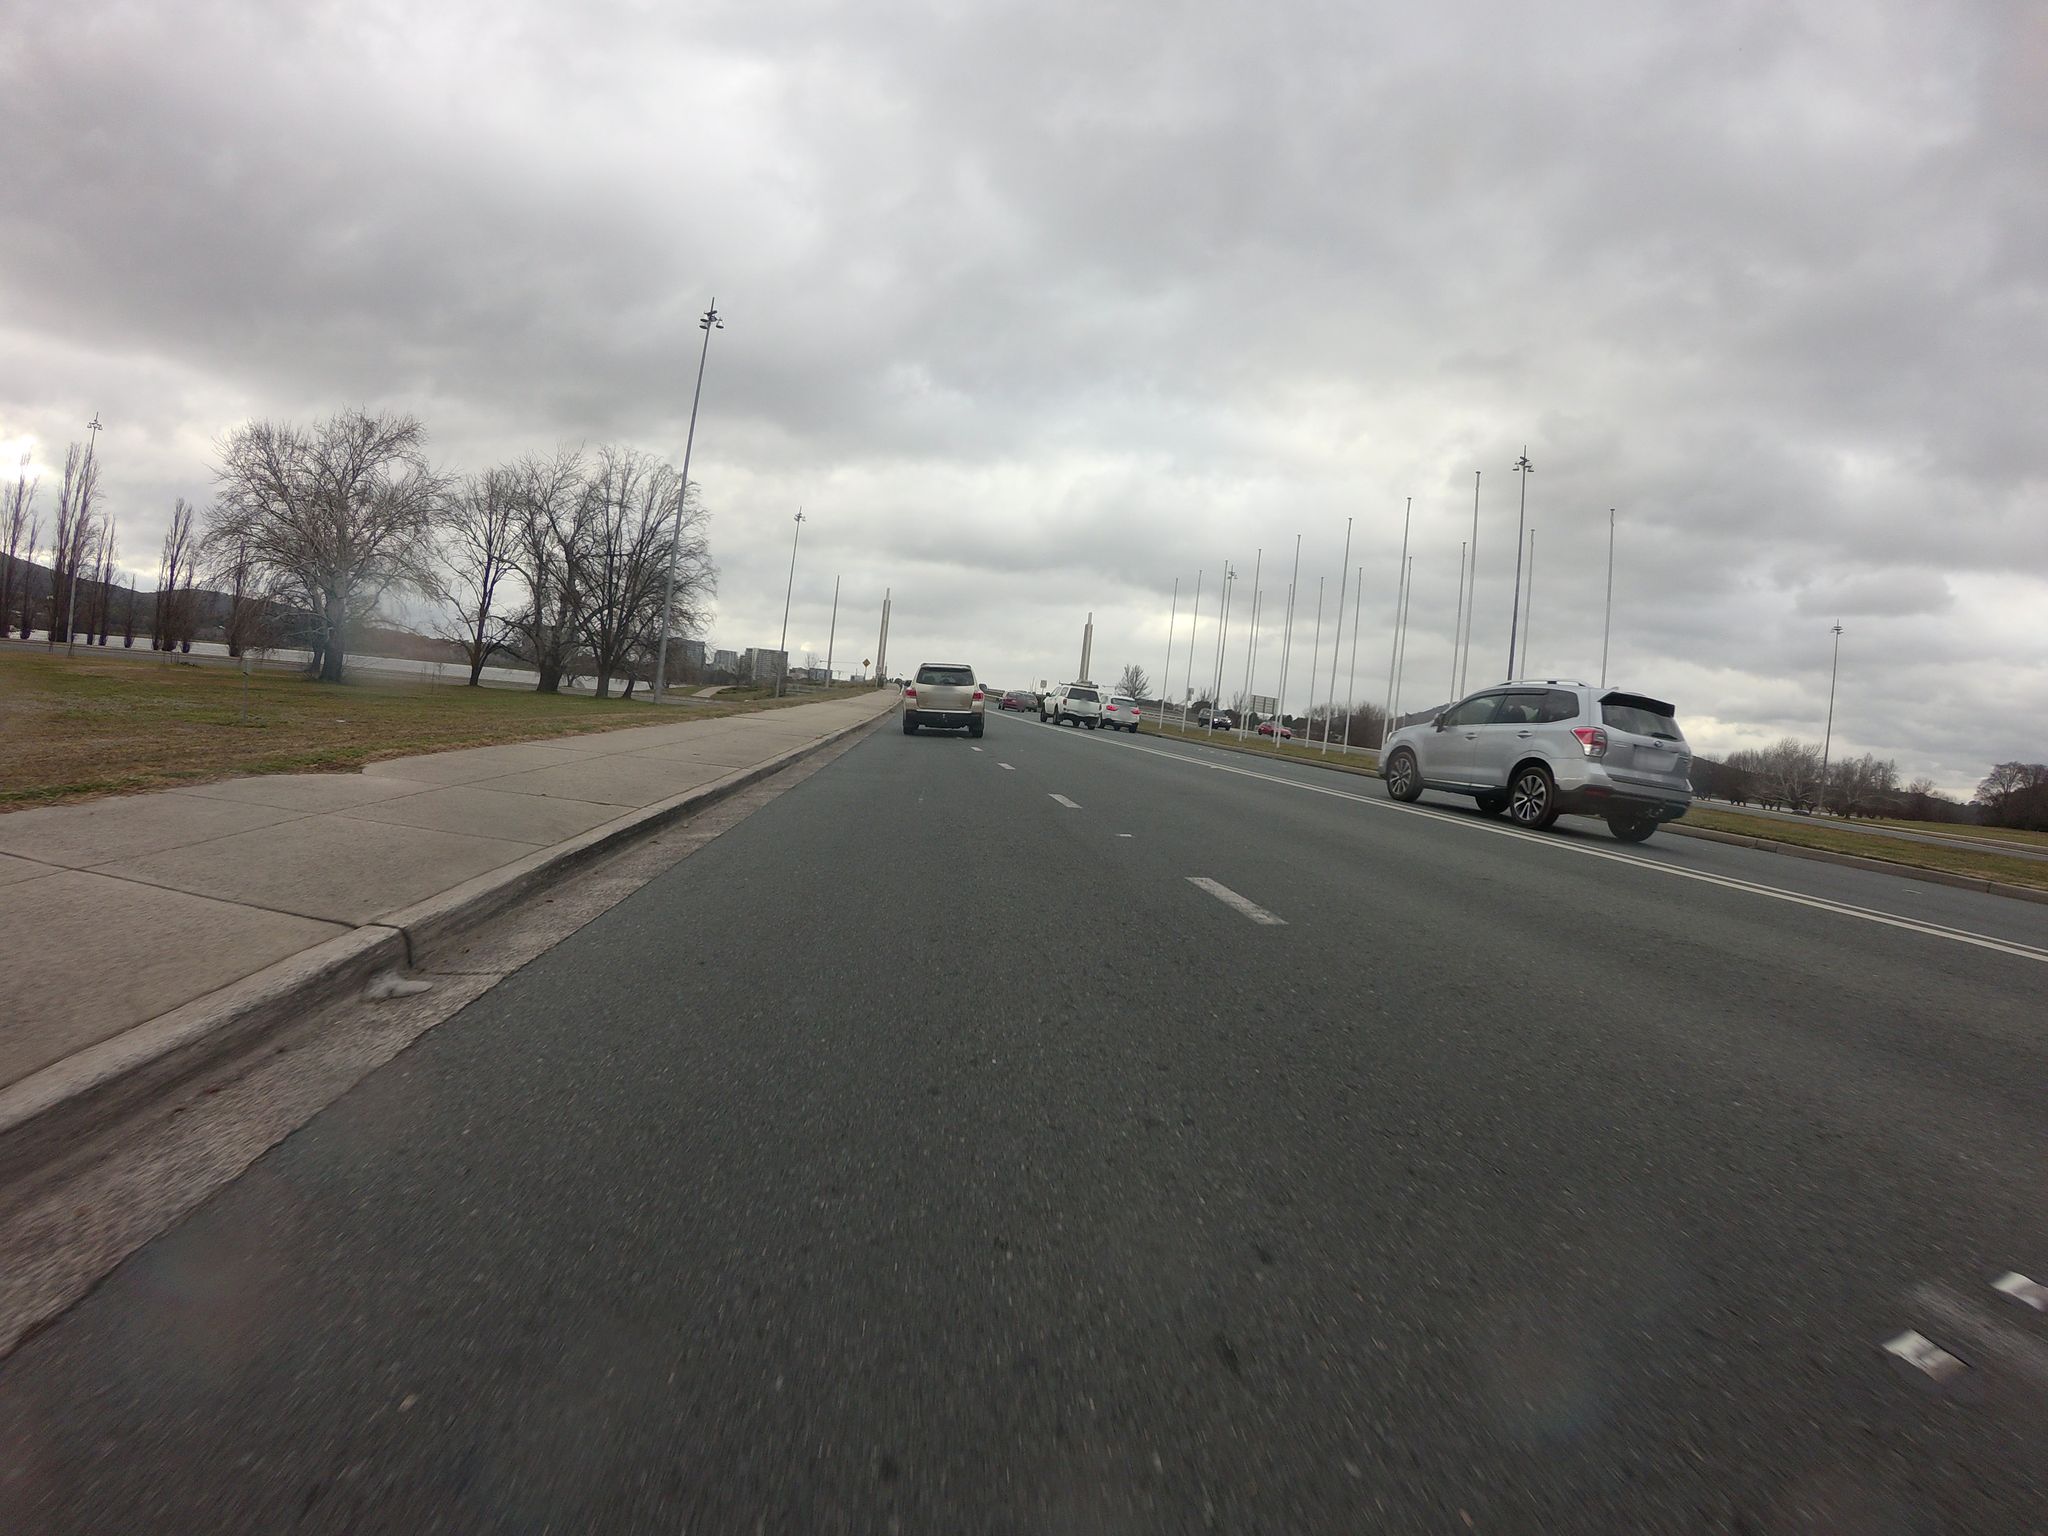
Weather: cloudy
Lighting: day
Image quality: good
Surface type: driving surface
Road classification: cycleway
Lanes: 1
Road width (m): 1.0
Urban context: very low density rural
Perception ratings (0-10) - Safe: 4.13, Lively: 1.13, Beautiful: 2.8, Boring: 3.93, Depressing: 6.24, Wealthy: 2.38